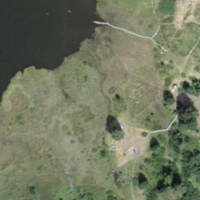
EUNIS habitat code: 26
Species observed at this site:
Menyanthes trifoliata